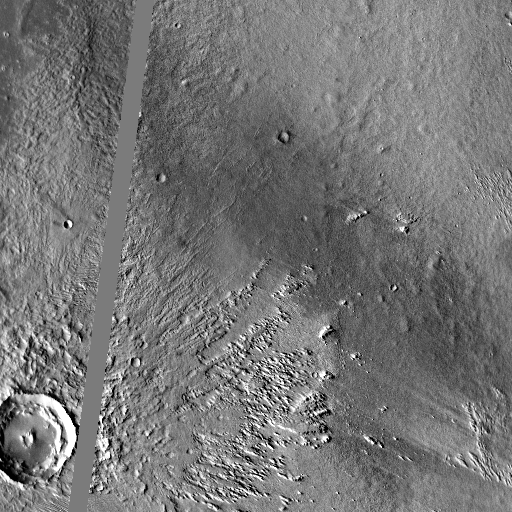
Crater classes present: Background, Other, Layered